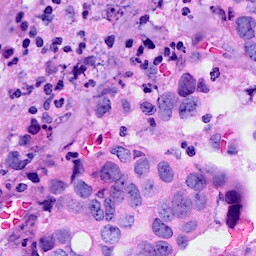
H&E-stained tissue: Breast